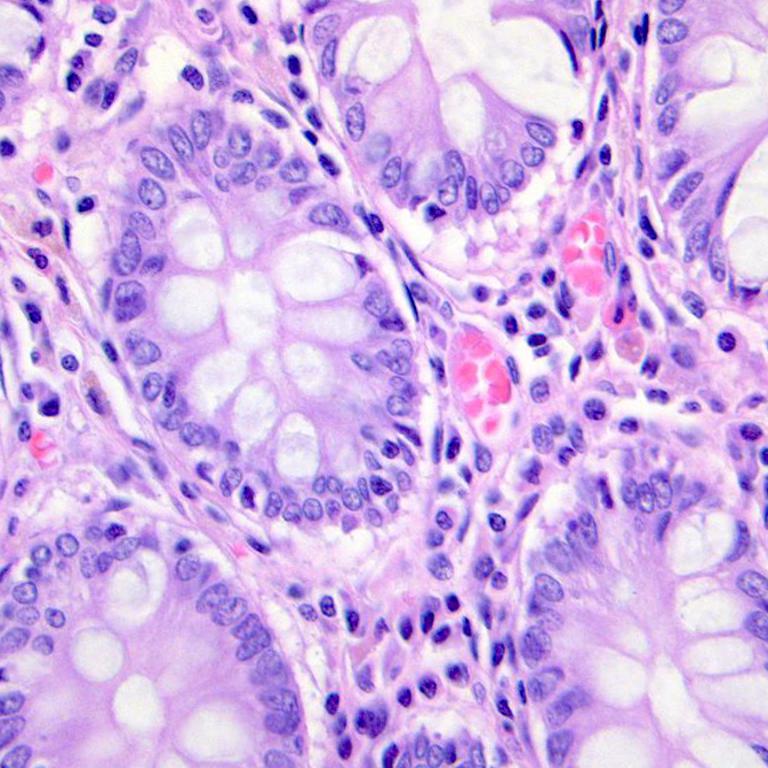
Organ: colon
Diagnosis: benign